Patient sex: M
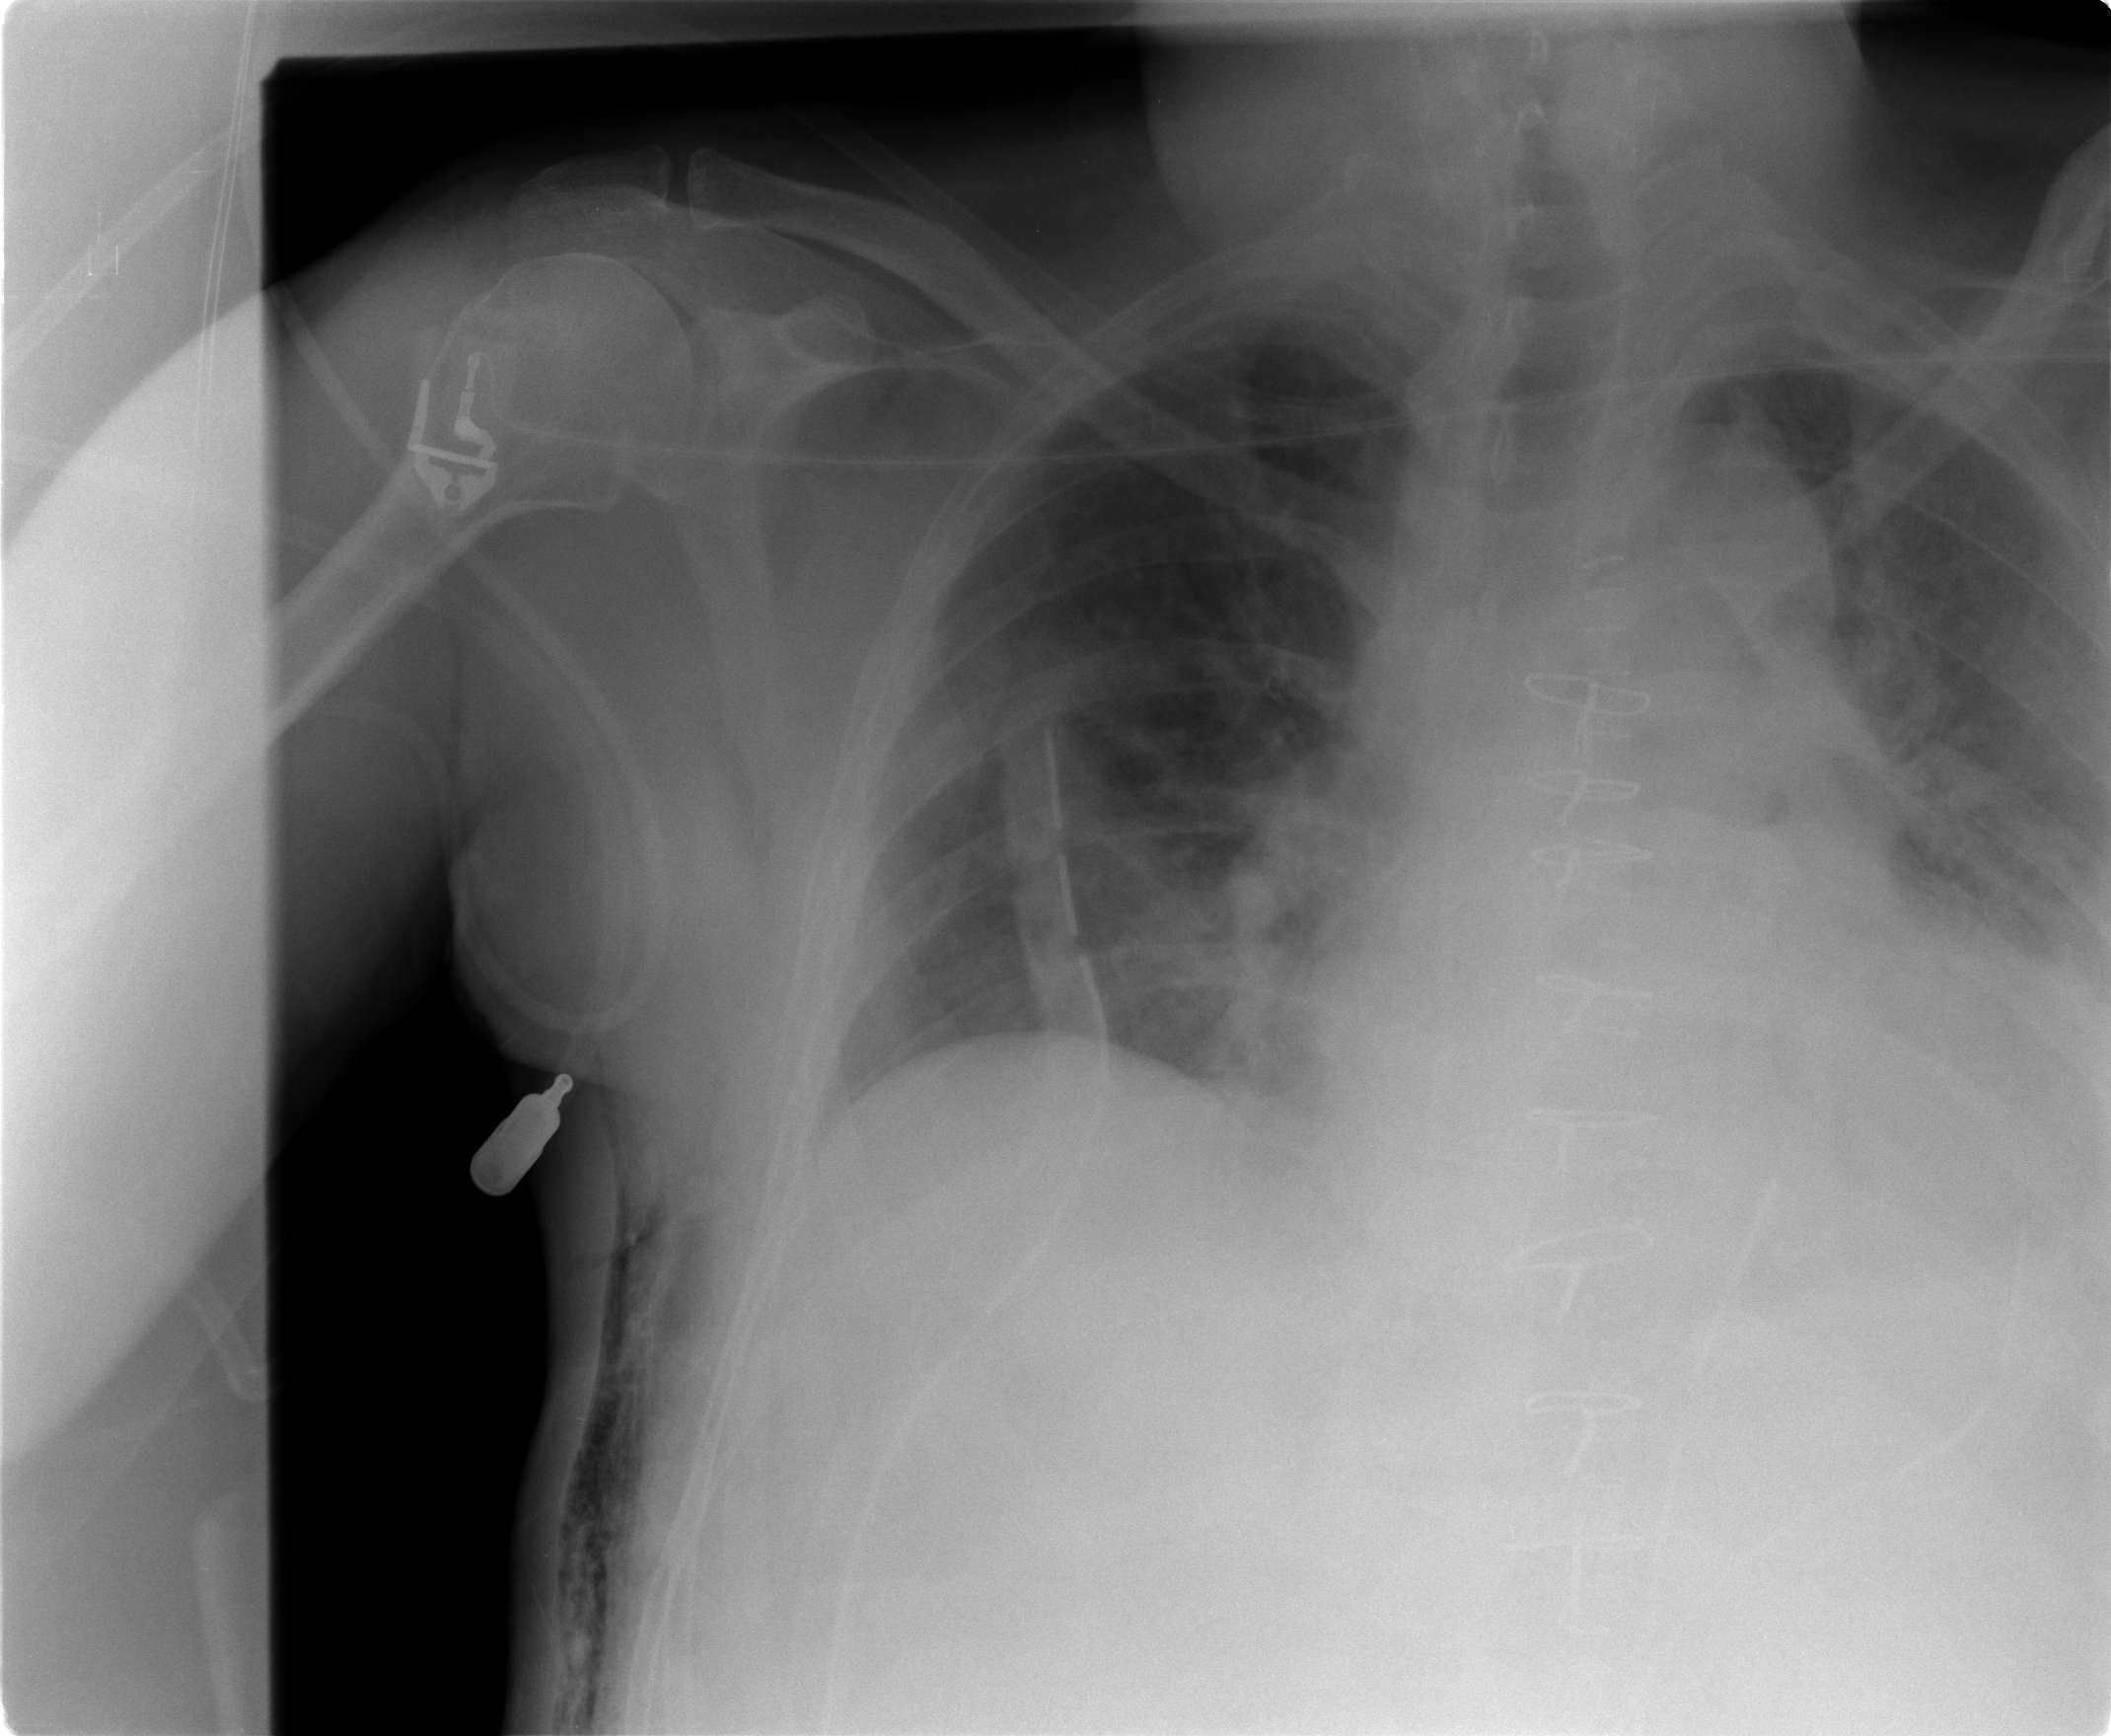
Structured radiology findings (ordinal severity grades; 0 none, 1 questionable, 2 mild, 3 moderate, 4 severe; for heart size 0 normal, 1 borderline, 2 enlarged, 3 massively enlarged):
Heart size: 1
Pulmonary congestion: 2
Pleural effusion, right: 0
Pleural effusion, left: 2
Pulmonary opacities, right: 0
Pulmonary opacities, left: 0
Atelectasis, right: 2
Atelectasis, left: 0